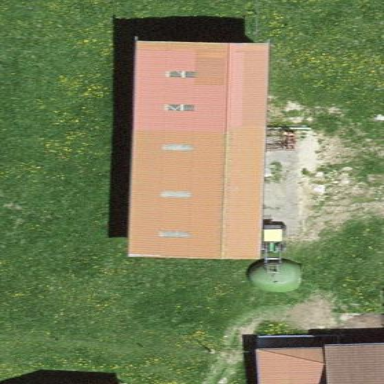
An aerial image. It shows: Building.